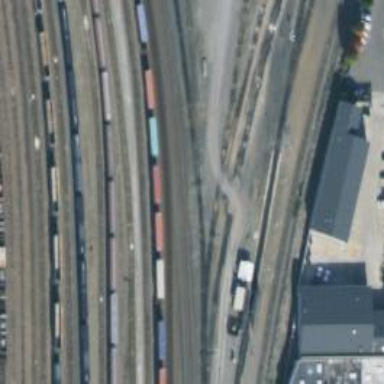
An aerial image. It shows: Railway level crossing.